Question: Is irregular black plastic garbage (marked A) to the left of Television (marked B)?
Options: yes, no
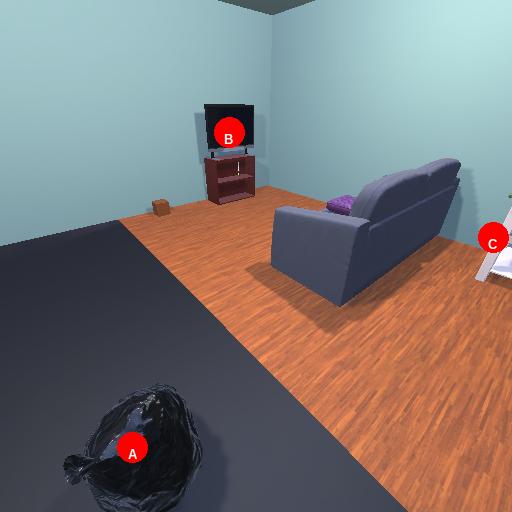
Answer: yes